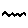
Label: zigzag